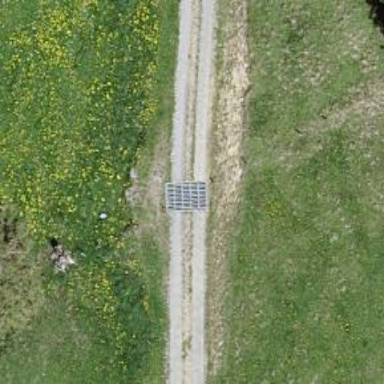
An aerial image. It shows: Cattle grid.